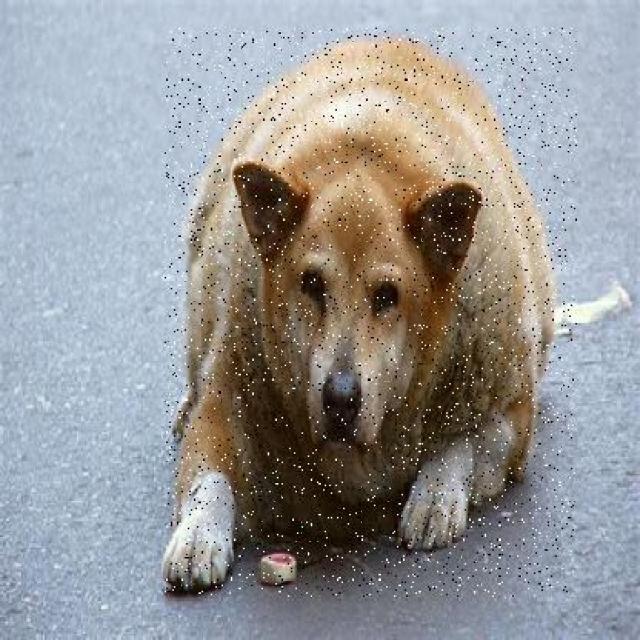
Healthy canine skin — no visible lesions, inflammation, or abnormalities. The skin and coat appear normal.